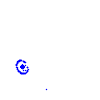
Particle: electron